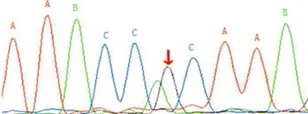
Genetic analysis results:. Heterozygous mutation of COPA gene in the patient.
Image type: chart (chart)